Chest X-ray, PA view. Patient: 54 years old, sex F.
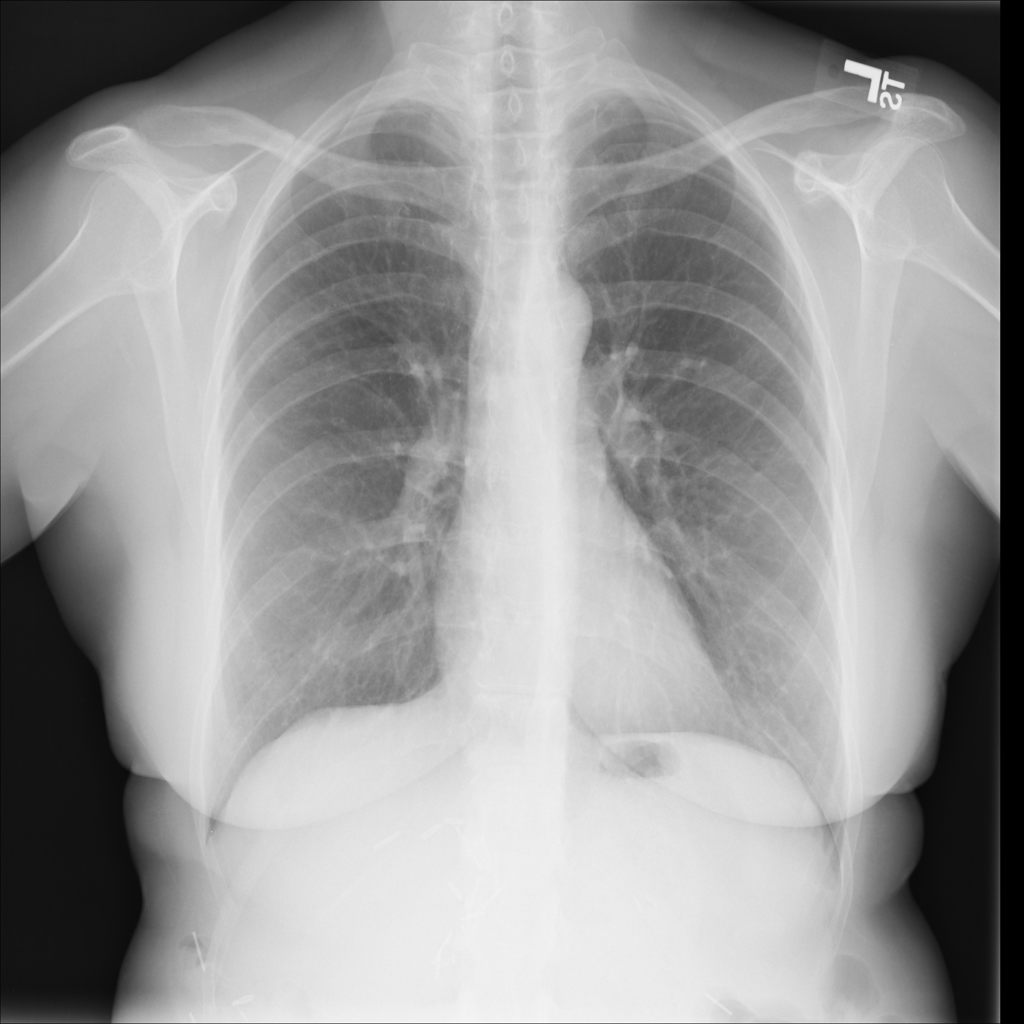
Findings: No Finding